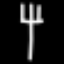
Label: fork